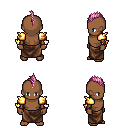
a pixel art fantasy rpg character, male body template, human, dark skin, gold arm armor, robe skirt, pink mohawk hairstyle, cloth bracers, four views (front, back, left, right), 2x2 character sprite sheet, small pixel art, hard edges, no anti-aliasing